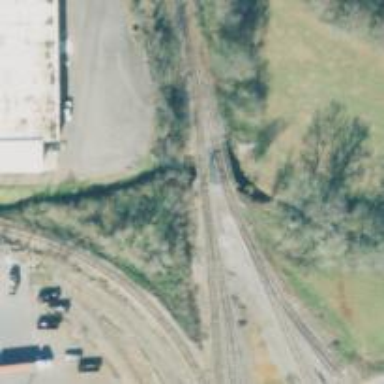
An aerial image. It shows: Railway spur bridge over rail line.